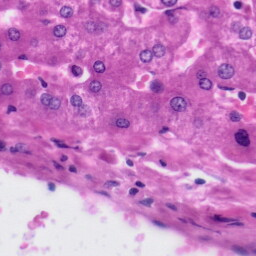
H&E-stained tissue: Liver